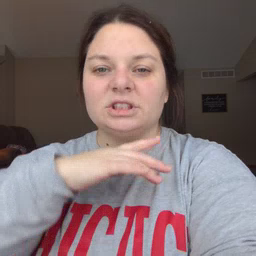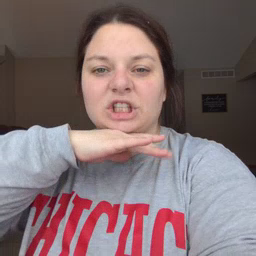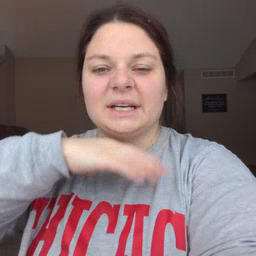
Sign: dirty